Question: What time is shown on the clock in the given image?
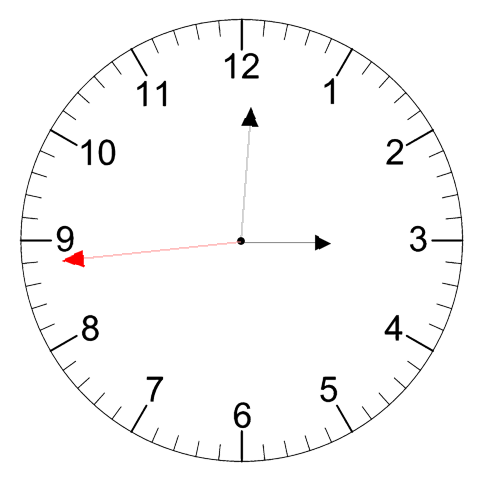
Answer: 03:00:44